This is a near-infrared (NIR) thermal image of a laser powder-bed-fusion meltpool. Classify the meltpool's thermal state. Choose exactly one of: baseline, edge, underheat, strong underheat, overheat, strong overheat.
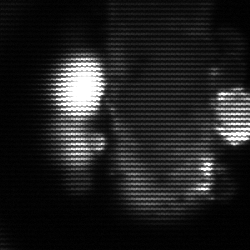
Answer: strong underheat